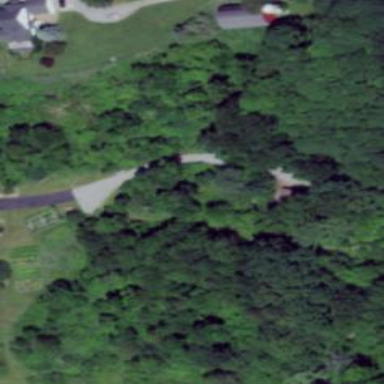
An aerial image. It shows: Driveway leading to service road.